Interaction volume radius: 5 \u00c5
Interaction volume height: 15 \u00c5
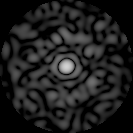
Disorder parameter: 0.8413